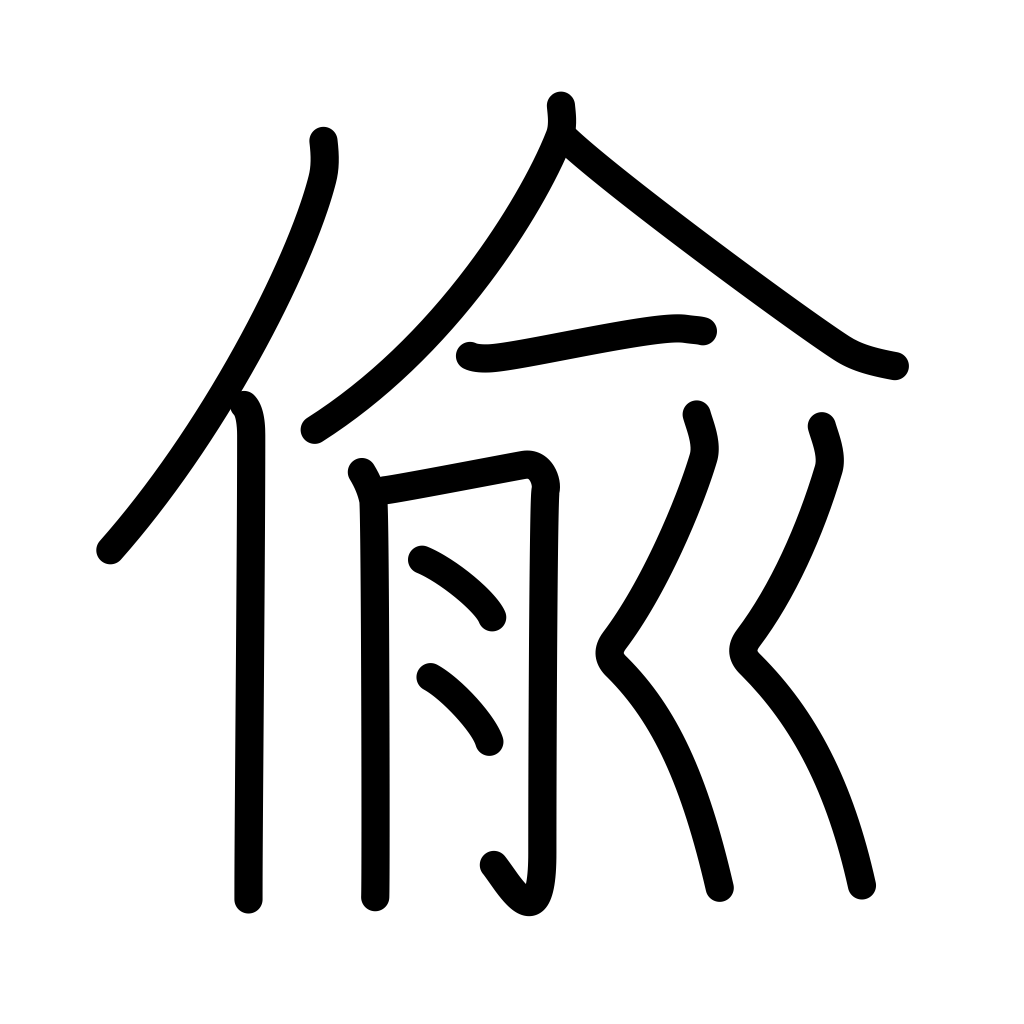
Meaning: steal